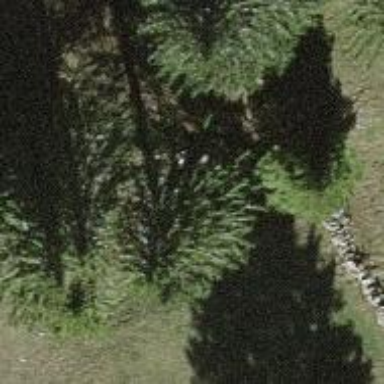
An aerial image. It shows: Evergreen needle-leaved tree in agricultural setting.